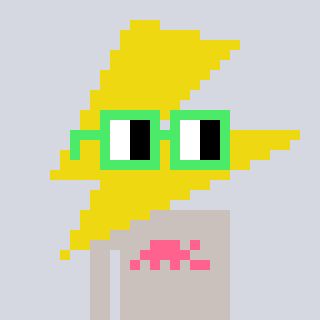
a pixel art character with square light green glasses, a lightning bolt-shaped head and a foggrey-colored body on a cool background